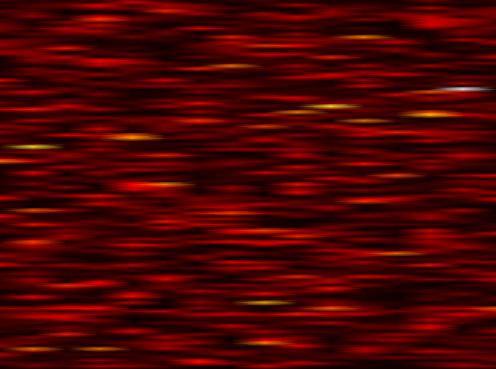
Label: FOFDM